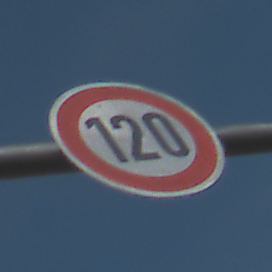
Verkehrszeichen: Geschwindigkeit120
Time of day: MorningAfternoon
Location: Outdoor (Suburban)
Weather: Clear
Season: NotSpecified
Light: Natural